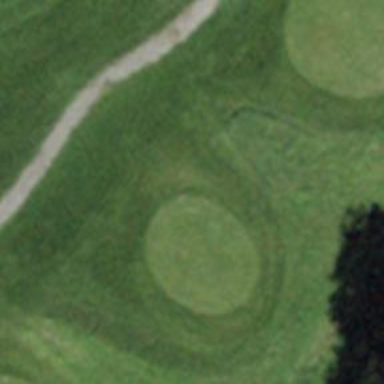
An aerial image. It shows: Golf tee.